Interaction volume radius: 10 \u00c5
Interaction volume height: 25 \u00c5
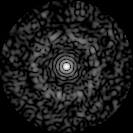
Disorder parameter: 0.822